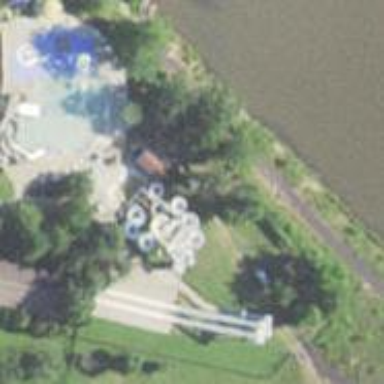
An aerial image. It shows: Water slide attraction.